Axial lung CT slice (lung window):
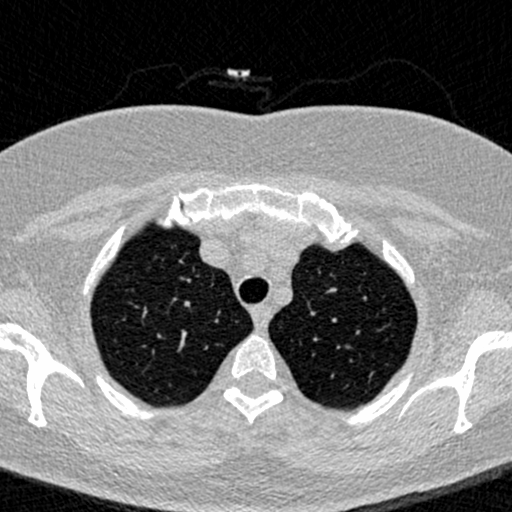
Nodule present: no